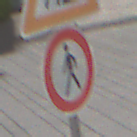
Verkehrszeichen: VerbotFussgaenger
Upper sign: Arbeitsstelle
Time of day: Midday
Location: Outdoor (Urban)
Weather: Overcast
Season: NotSpecified
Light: Natural